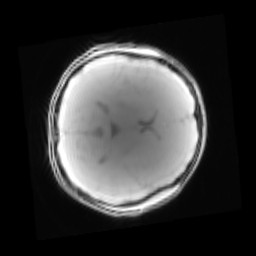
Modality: PDw
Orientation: axial
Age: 14
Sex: female
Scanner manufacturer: siemens
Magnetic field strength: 3 T
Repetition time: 0.25 s
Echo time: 0.00103 s